Question: How to check the current keyboard's language using vb6 ?
'''
IF ("Is it the English language") Then
Msgbox "EN"
End IF
'''

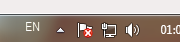
Answer: I believe its <URL>.